Interaction volume radius: 10 \u00c5
Interaction volume height: 20 \u00c5
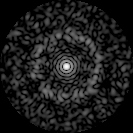
Disorder parameter: 0.8244